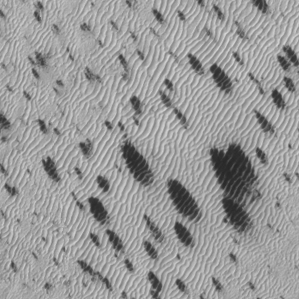
Label: frost